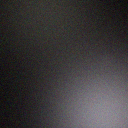
Screen state: off